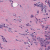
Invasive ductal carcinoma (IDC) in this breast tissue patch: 1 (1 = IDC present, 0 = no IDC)